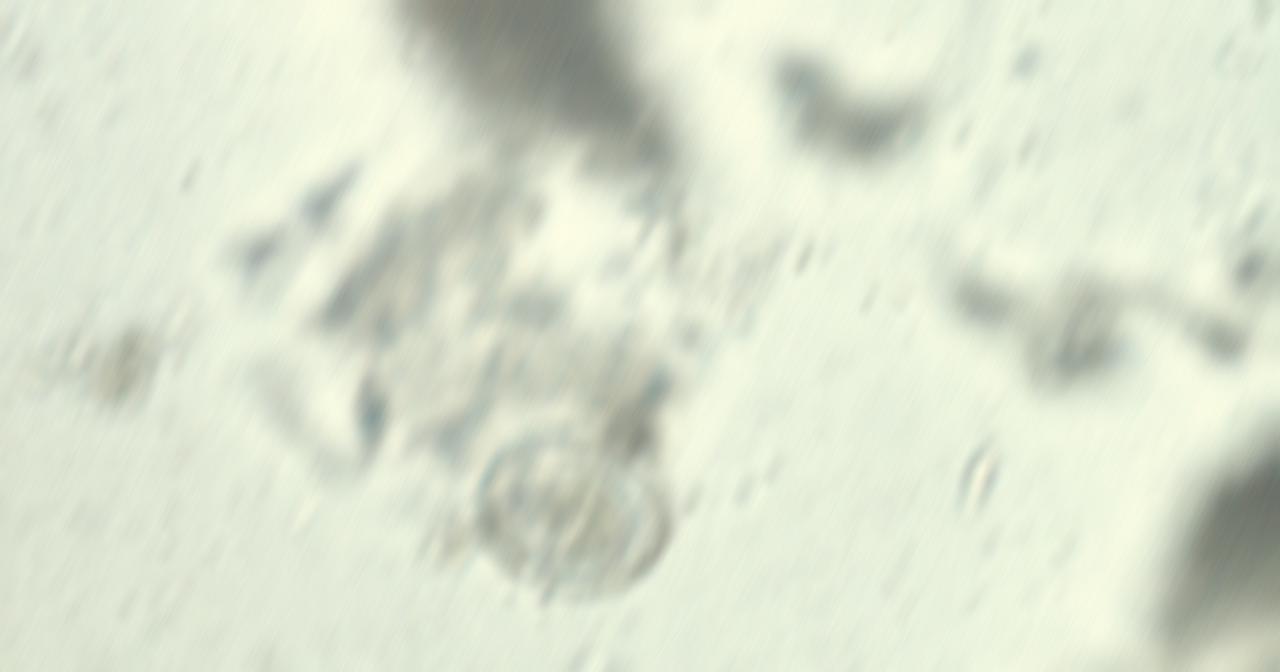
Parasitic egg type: Hymenolepis nana